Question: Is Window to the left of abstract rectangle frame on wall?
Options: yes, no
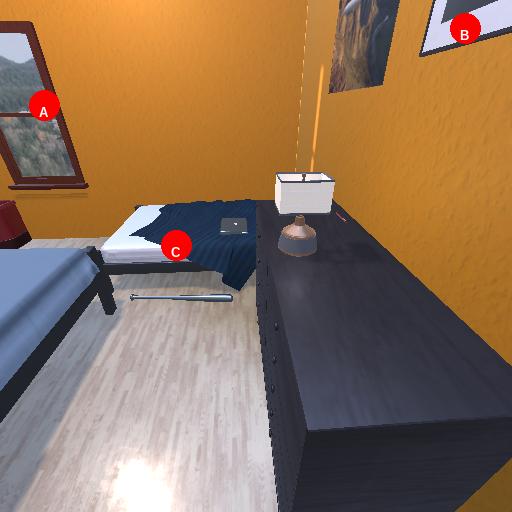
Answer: yes